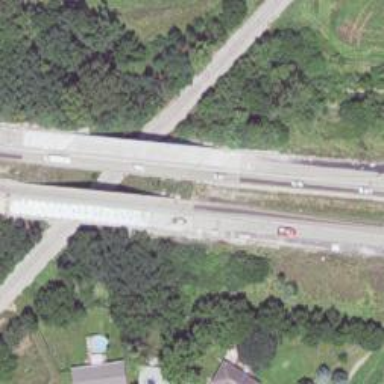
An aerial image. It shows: Motorway with asphalt surface and embankment on the right.